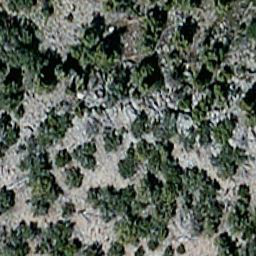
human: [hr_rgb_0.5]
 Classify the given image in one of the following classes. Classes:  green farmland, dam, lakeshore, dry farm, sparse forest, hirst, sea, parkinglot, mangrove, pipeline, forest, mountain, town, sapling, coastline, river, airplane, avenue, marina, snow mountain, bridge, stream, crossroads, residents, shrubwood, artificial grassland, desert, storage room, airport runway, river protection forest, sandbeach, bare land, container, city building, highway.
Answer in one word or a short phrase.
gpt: sparse forest